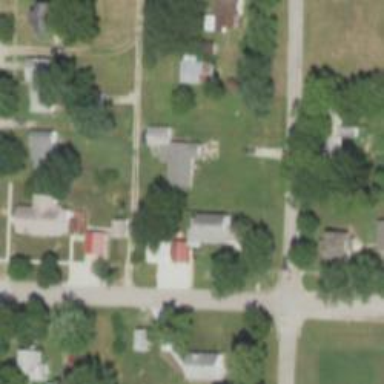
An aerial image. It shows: Alley classified as service road.